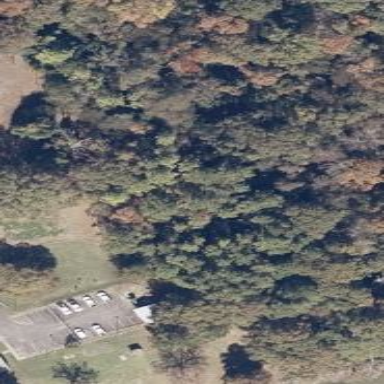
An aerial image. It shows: Evergreen woodland.